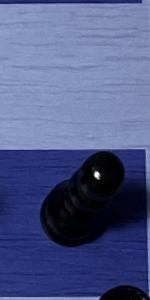
Label: Pawn_Black